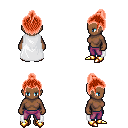
a pixel art fantasy rpg character, female body template, human, dark skin, white cape, magenta pants, red short topknot hairstyle, gold boots, four views (front, back, left, right), 2x2 character sprite sheet, small pixel art, hard edges, no anti-aliasing